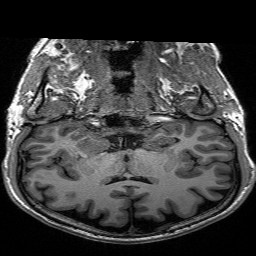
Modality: T1w
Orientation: sagittal
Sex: male